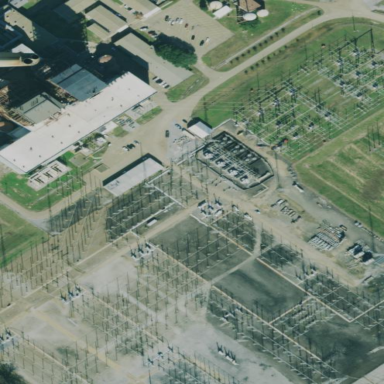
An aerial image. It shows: Outdoor power substation surrounded by fence. This substation operates at the transmission level.